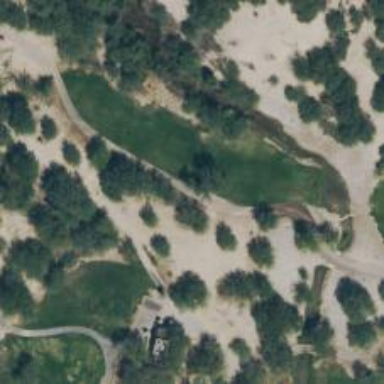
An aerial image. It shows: Golf cartpath that is also road path.